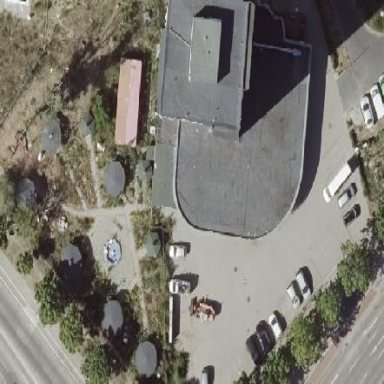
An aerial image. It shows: Close-up view of roof part of building.